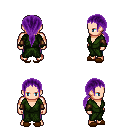
a pixel art fantasy rpg character, male body template, human, light skin, green robe, magenta pants, purple ponytail hairstyle, leather bracers, brown slippers, four views (front, back, left, right), 2x2 character sprite sheet, small pixel art, hard edges, no anti-aliasing